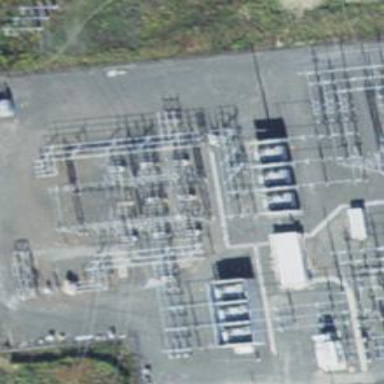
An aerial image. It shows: Switch used for power control.